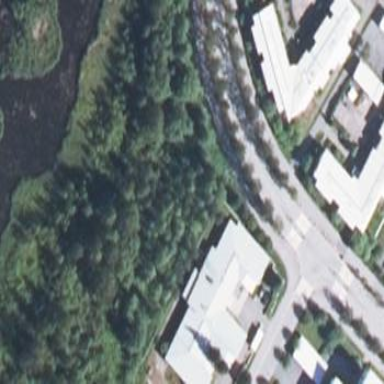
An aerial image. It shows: Nursing home building.